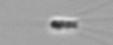
Label: Chaetoceros_subtilis